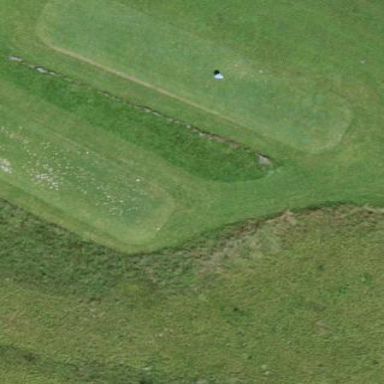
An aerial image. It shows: Golf tee on grassy land.